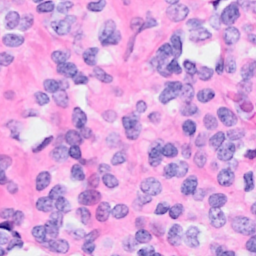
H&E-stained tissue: Breast